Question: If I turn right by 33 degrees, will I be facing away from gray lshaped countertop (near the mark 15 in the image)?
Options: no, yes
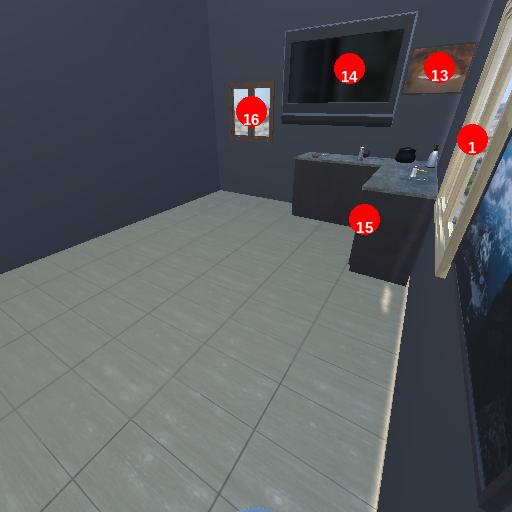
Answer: no